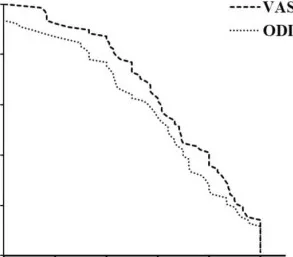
Long-term follow-up of pain/functional scales and drug consumption. (c) Improvement of both scales was determined by the records of baseline and 6-month follow-up.
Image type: electrography (ekg)